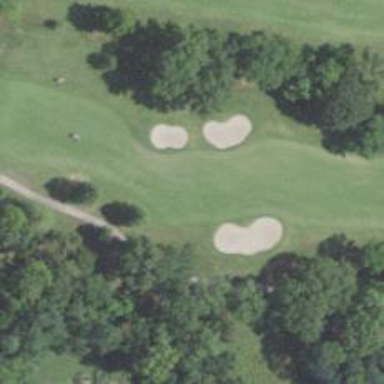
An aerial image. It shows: View of golf hole.